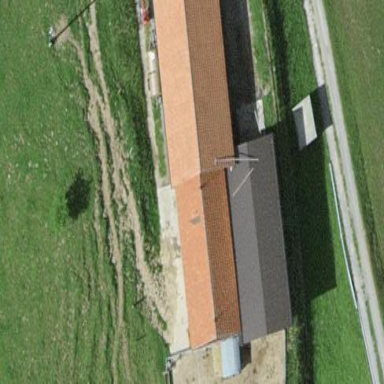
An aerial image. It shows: Gabled roof on farm auxiliary building.